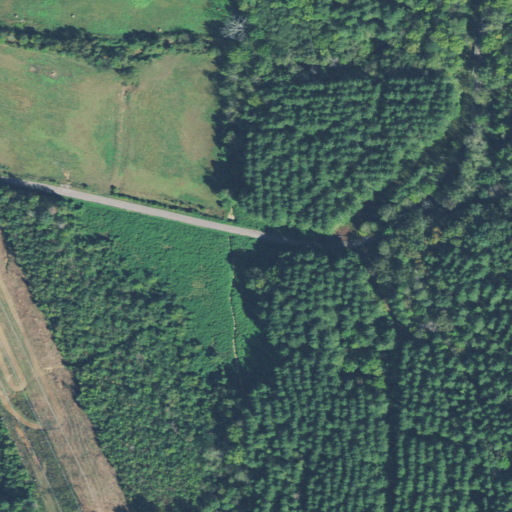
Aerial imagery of valley in Tennessee named Morgan Hollow containing deciduous forest, evergreen forest, mixed forest, pasture, open development, shrub, and low intensity development